Question: I have integrated cocoapods for AFNetworking library for the very first time.
followed instructions from <URL> link.
My workspace created fine. I have opened workspace and not the xcode project. Still getting below 4 errors(attached screenshot) . Don't know what I have done wrong.
Any help is really appreciable. Thanks in advance!
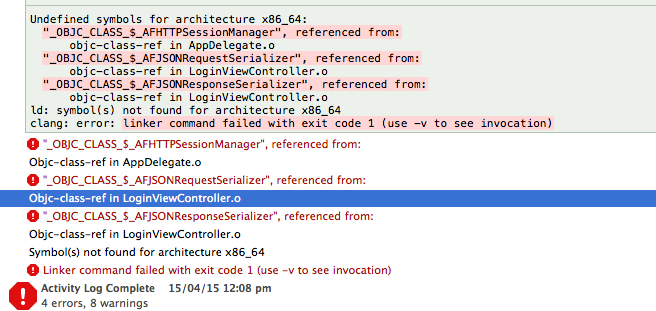
Answer: Did you update Xcode recently? If so, clean your build folder and delete the derived data. Then build your project again.
If you have set the
> Target > Build Settings > Build Active Architecture Only
setting on the debug configuration. That may be the problem. Try to set it to YES. Clean and build!
Hope that helps.
If your are all right, you may check whether you have add to as below.

Alternatively you can set to .